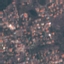
Label: Residential